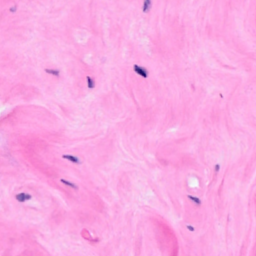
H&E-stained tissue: Breast